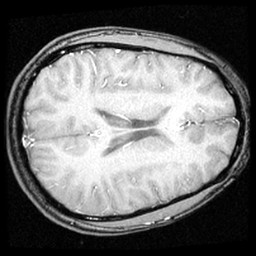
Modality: inplaneT1
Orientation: axial
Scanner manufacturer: ge
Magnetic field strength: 3 T
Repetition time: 0.2 s
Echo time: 0.0036 s